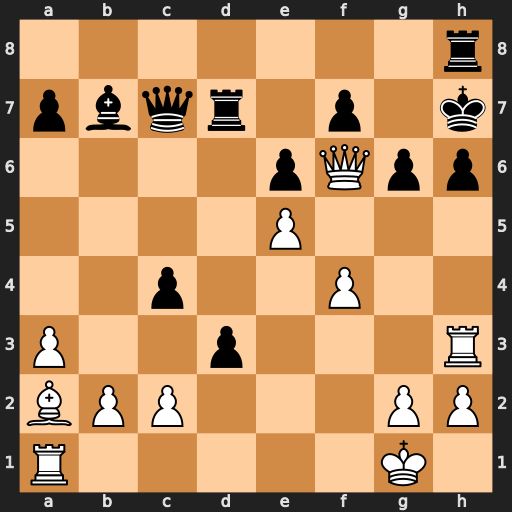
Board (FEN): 7r/pbqr1p1k/4pQpp/4P3/2p2P2/P2p3R/BPP3PP/R5K1
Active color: w
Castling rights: -
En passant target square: -
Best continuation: Rxh6+ Kxh6 Qxh8#